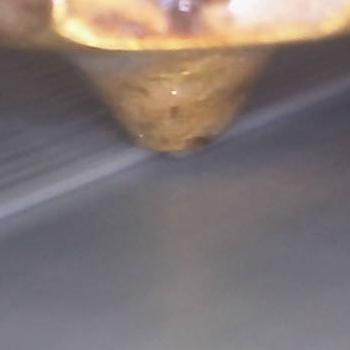
Flow rate: 62%